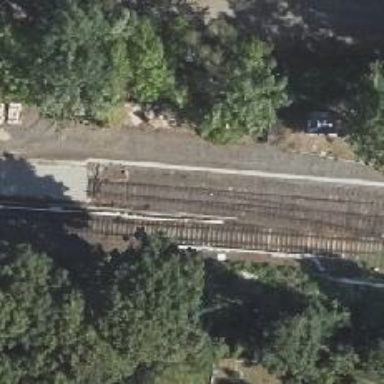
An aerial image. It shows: Railway switch.